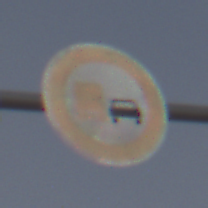
Verkehrszeichen: UeberholverbotKraftfahrzeuge
Umgebung: Outdoor, Nature
Tageszeit: MorningAfternoon
Wetter: PartlyCloudy
Licht: Natural
Jahreszeit: NotSpecified
Kontrast: MediumContrast